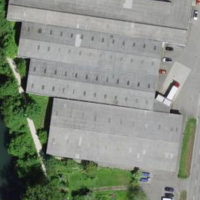
EUNIS habitat code: 55
Species observed at this site:
Tachybaptus ruficollis
Certhia brachydactyla
Corvus corone
Turdus philomelos
Fulica atra
Alcedo atthis
Sylvia borin
Dendrocopos major
Prunella modularis
Turdus viscivorus
Aegithalos caudatus
Buteo buteo
Anthus pratensis
Sylvia atricapilla
Turdus iliacus
Spinus spinus
Chroicocephalus ridibundus
Phylloscopus collybita
Poecile palustris
Larus michahellis
Gallinula chloropus
Cygnus olor
Chelidonium majus
Erithacus rubecula
Pica pica
Phoenicurus ochruros
Sitta europaea
Garrulus glandarius
Falco tinnunculus
Picus viridis
Motacilla cinerea
Cyanistes caeruleus
Anas platyrhynchos
Sturnus vulgaris
Chloris chloris
Troglodytes troglodytes
Streptopelia decaocto
Aythya ferina
Alopochen aegyptiaca
Aix galericulata
Aythya fuligula
Fringilla coelebs
Passer domesticus
Regulus ignicapilla
Tadorna tadorna
Coloeus monedula
Carduelis carduelis
Columba palumbus
Turdus merula
Phalacrocorax carbo
Parus major
Hirundo rustica
Mergus merganser
Milvus milvus
Regulus regulus
Cinclus cinclus
Motacilla alba
Accipiter nisus